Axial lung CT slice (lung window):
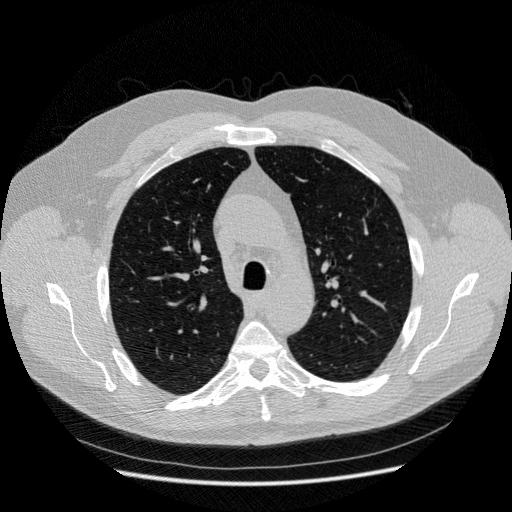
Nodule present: no